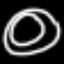
Label: donut